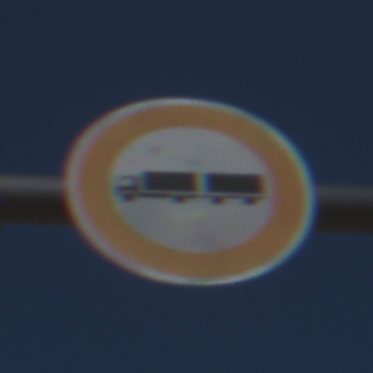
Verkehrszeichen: VerbotLastkraftwagenMitAnhaenger
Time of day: MorningAfternoon
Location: Outdoor (Suburban)
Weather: PartlyCloudy
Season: NotSpecified
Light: Natural